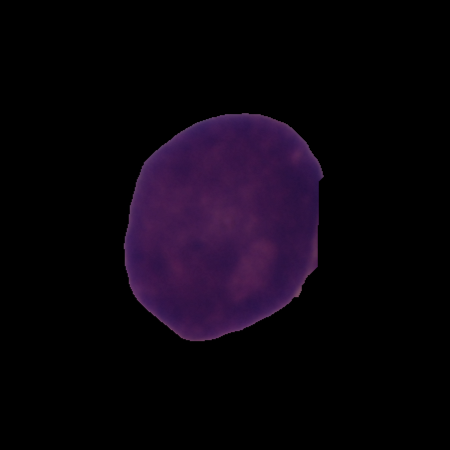
Label: cancer